Aerial crown-view tile of a tropical tree (Barro Colorado Island, Panama), acquired 20250217:
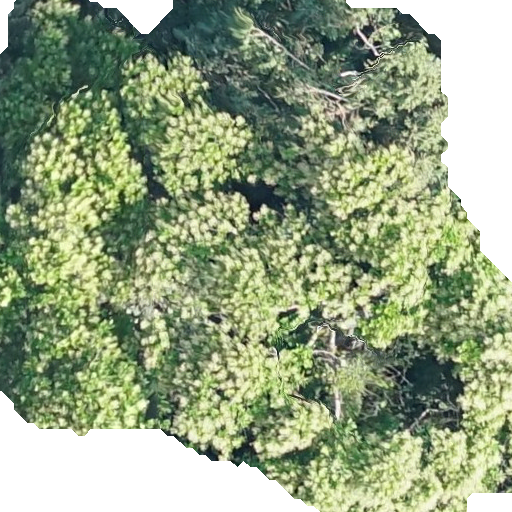
Species: Anacardium excelsum
GBIF accepted scientific name: Anacardium excelsum
Crown area: 363.649 m²